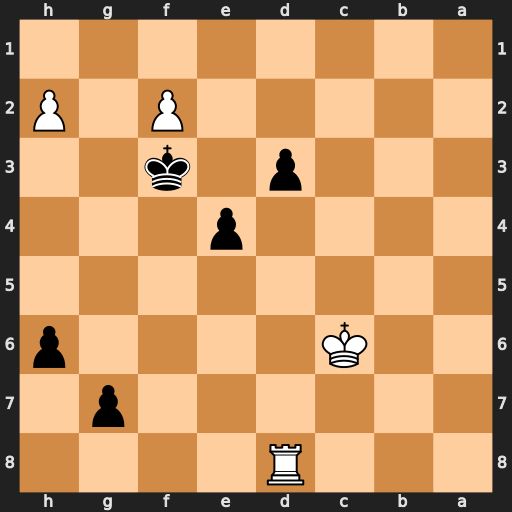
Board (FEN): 3R4/6p1/2K4p/8/4p3/3p1k2/5P1P/8
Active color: b
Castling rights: -
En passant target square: -
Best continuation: Kxf2 Kc5 e3 Rxd3 e2 Rd7 e1=Q